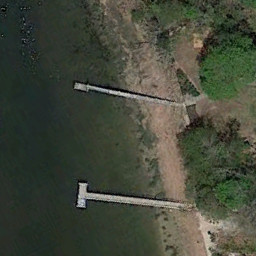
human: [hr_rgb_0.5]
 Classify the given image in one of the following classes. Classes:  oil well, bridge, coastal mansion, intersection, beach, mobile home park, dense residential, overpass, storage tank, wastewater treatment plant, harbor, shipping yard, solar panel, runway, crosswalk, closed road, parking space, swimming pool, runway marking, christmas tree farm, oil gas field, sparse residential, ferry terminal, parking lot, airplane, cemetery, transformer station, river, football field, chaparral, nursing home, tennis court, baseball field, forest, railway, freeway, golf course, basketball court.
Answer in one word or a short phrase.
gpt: ferry terminal